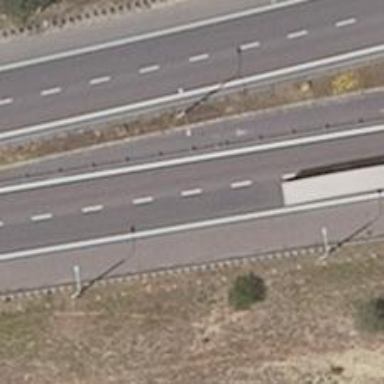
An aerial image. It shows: Asphalt road classified as trunk highway.